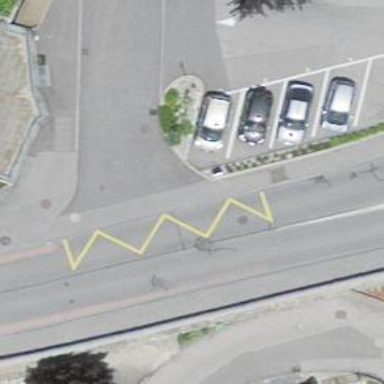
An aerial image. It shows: Bus stop with shelter. It is platform for public transport.